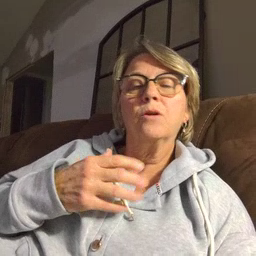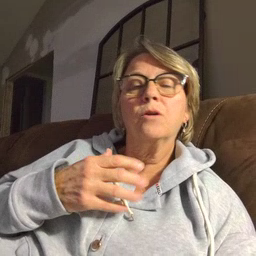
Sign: morning